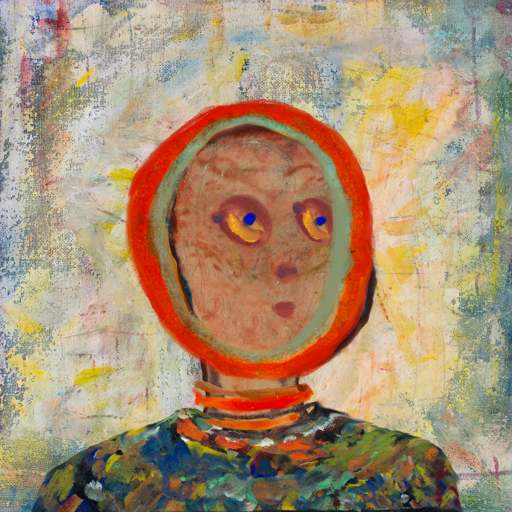
Background: Irani, Head And Neck Side: Orphan, Face Side: Mother_And_Son_Son, Bust: An_Impression, Hair Side: Sisters, Head Accessory: Blank, Second Necklace: Blank, Necklace: Experience, Baby: Blank